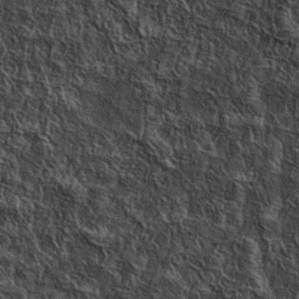
Label: non_frost